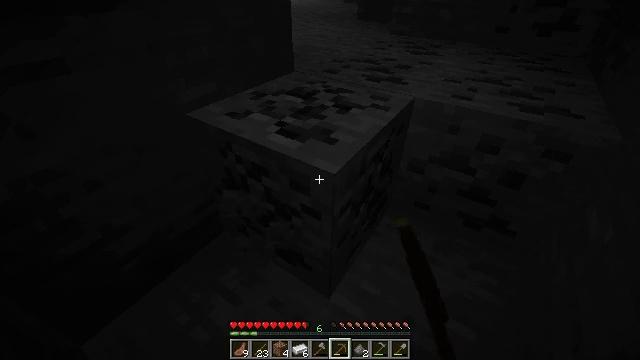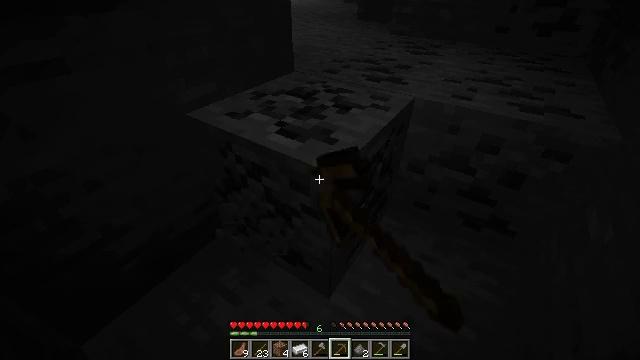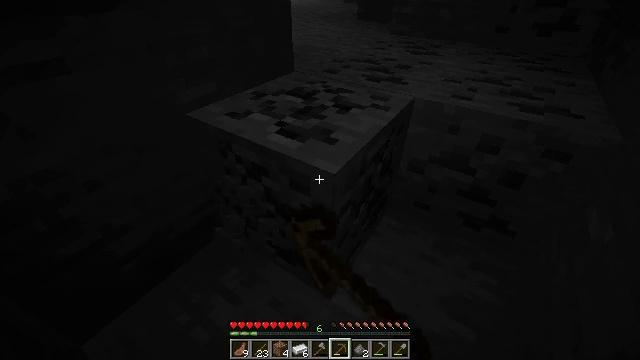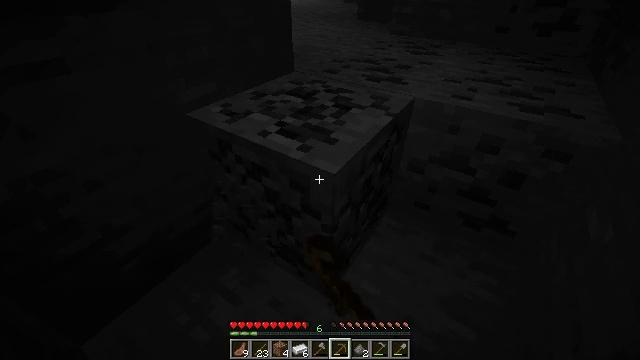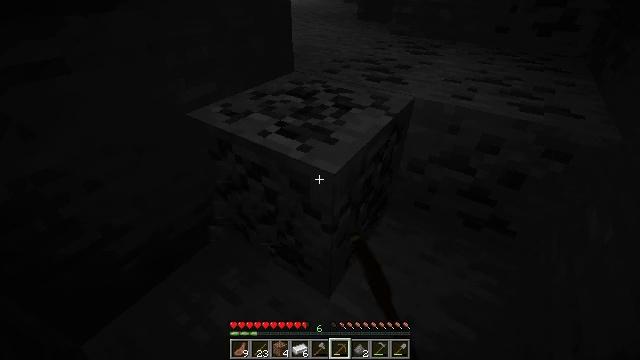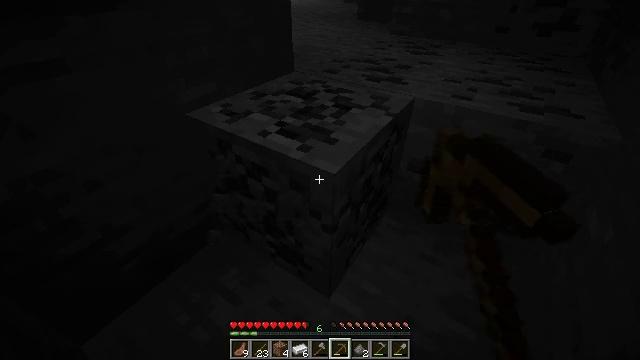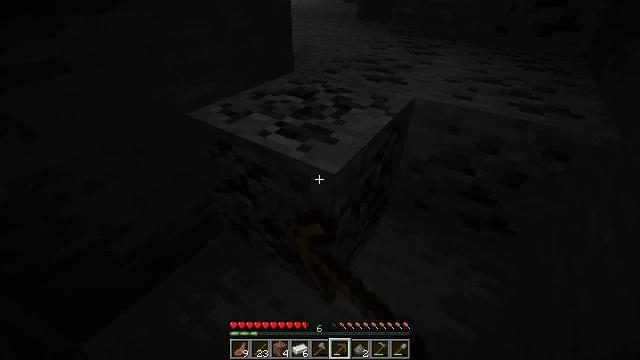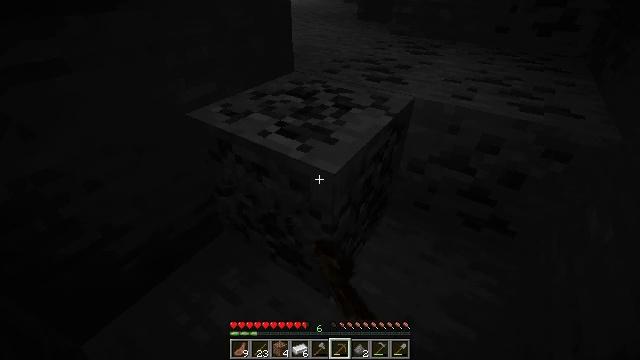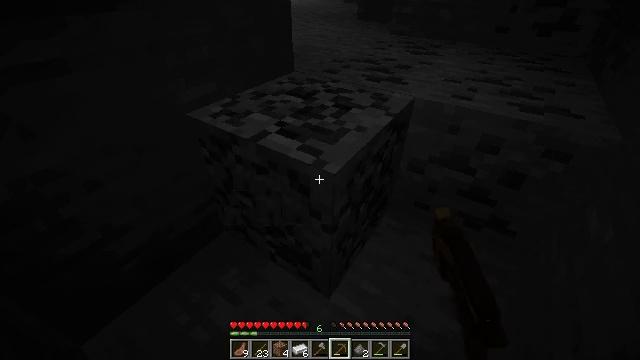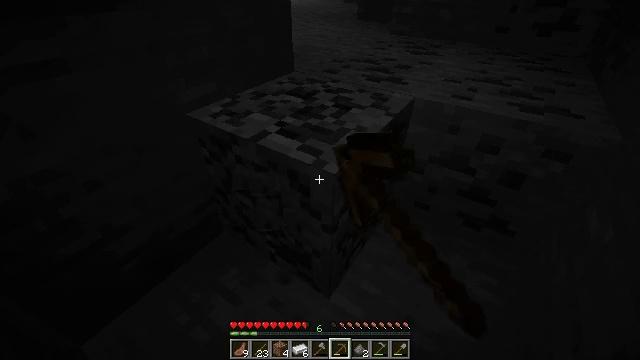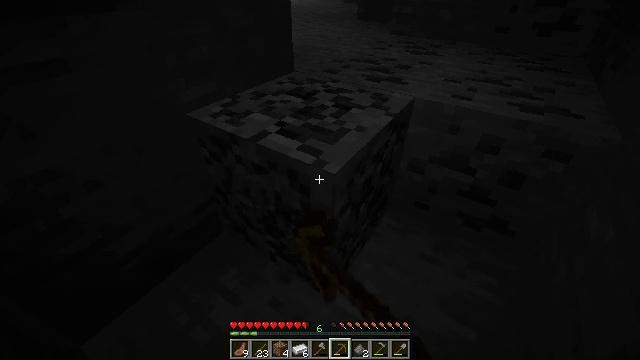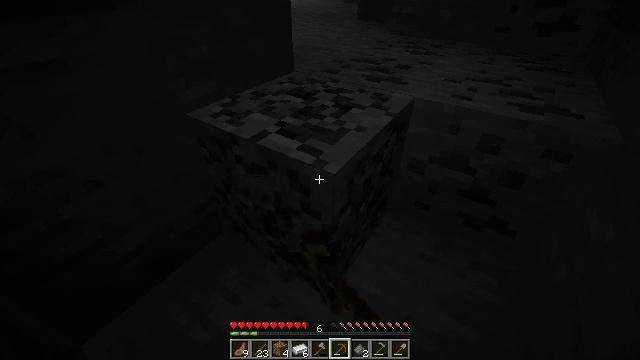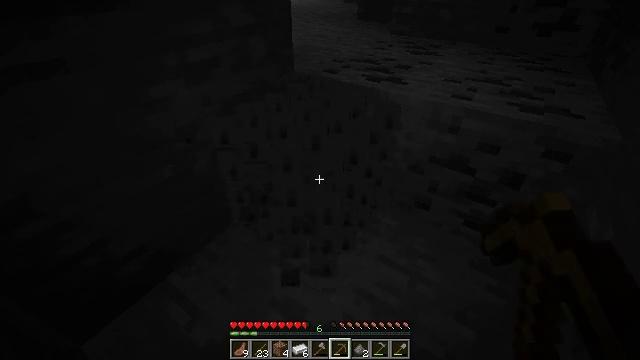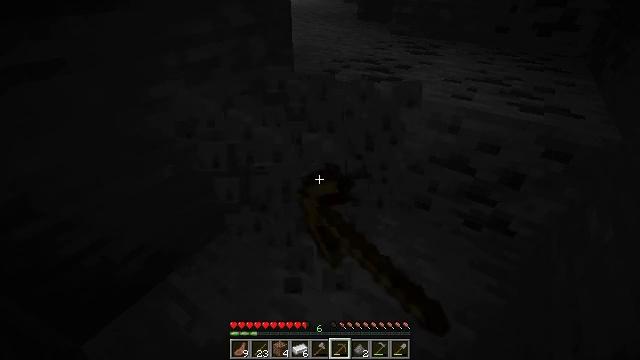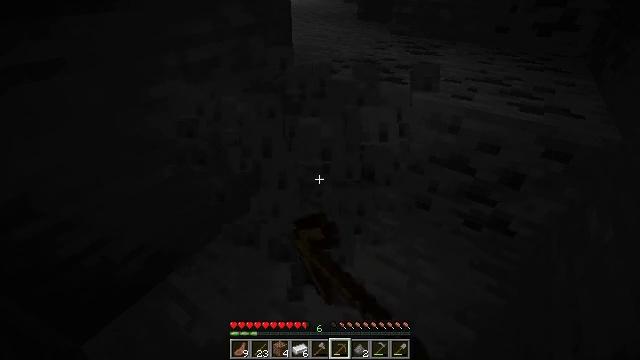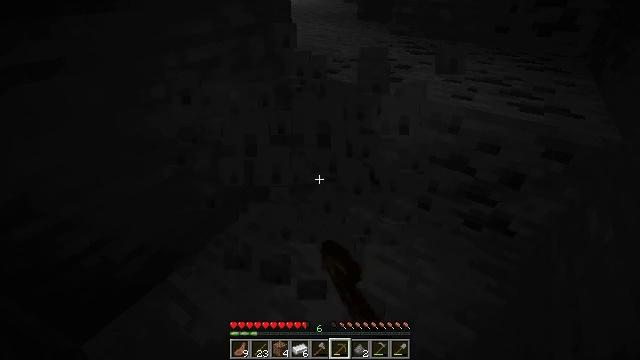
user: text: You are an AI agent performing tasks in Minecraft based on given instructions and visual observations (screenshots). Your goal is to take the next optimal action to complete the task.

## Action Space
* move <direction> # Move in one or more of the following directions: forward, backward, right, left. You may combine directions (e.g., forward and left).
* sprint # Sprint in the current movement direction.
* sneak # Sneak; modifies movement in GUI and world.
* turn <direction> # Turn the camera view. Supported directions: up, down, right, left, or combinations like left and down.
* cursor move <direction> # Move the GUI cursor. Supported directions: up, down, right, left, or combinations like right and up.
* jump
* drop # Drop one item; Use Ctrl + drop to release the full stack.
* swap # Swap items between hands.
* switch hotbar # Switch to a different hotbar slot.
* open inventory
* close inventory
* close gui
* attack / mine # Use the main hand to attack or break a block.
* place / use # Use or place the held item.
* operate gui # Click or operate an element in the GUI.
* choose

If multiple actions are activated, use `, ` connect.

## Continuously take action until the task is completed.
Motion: motion action
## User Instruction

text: Gather coal ore with a pickaxe.
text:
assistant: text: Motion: attack / mine
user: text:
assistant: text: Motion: attack / mine
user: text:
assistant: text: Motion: attack / mine
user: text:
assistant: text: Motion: attack / mine
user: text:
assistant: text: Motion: attack / mine
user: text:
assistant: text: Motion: attack / mine
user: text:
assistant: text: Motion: attack / mine
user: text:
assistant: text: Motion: attack / mine
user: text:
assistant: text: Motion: attack / mine
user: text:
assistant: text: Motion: attack / mine
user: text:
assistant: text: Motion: attack / mine
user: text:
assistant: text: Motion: attack / mine
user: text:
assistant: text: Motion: attack / mine
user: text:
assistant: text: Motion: attack / mine
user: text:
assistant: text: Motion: attack / mine
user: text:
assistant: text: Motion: attack / mine
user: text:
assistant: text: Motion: attack / mine
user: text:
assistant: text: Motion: attack / mine
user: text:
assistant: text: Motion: attack / mine
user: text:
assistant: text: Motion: attack / mine
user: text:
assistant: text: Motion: turn right and up, attack / mine
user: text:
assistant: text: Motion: turn right and up, attack / mine
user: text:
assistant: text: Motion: move forward, turn right and up, attack / mine
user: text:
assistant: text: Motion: move forward, turn up, attack / mine
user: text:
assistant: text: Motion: move forward, attack / mine
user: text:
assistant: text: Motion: attack / mine
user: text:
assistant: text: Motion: attack / mine
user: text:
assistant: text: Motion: attack / mine
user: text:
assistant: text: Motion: turn right and up, attack / mine
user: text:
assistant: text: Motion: turn right and up, attack / mine